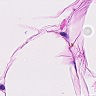
Metastatic tissue present: no